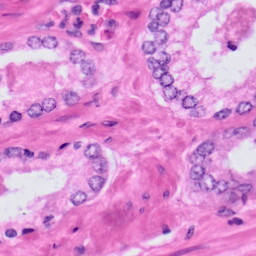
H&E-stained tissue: Prostate